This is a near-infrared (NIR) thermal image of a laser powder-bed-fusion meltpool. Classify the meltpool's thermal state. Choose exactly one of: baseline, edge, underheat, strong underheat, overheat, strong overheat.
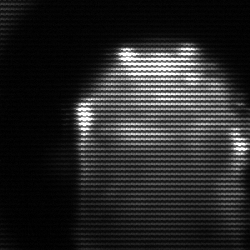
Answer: baseline